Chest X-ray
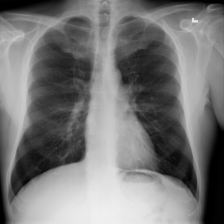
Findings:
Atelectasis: negative
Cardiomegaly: negative
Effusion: negative
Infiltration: negative
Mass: negative
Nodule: negative
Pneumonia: negative
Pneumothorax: negative
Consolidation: negative
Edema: negative
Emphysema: positive
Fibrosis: negative
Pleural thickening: negative
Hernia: negative